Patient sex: M
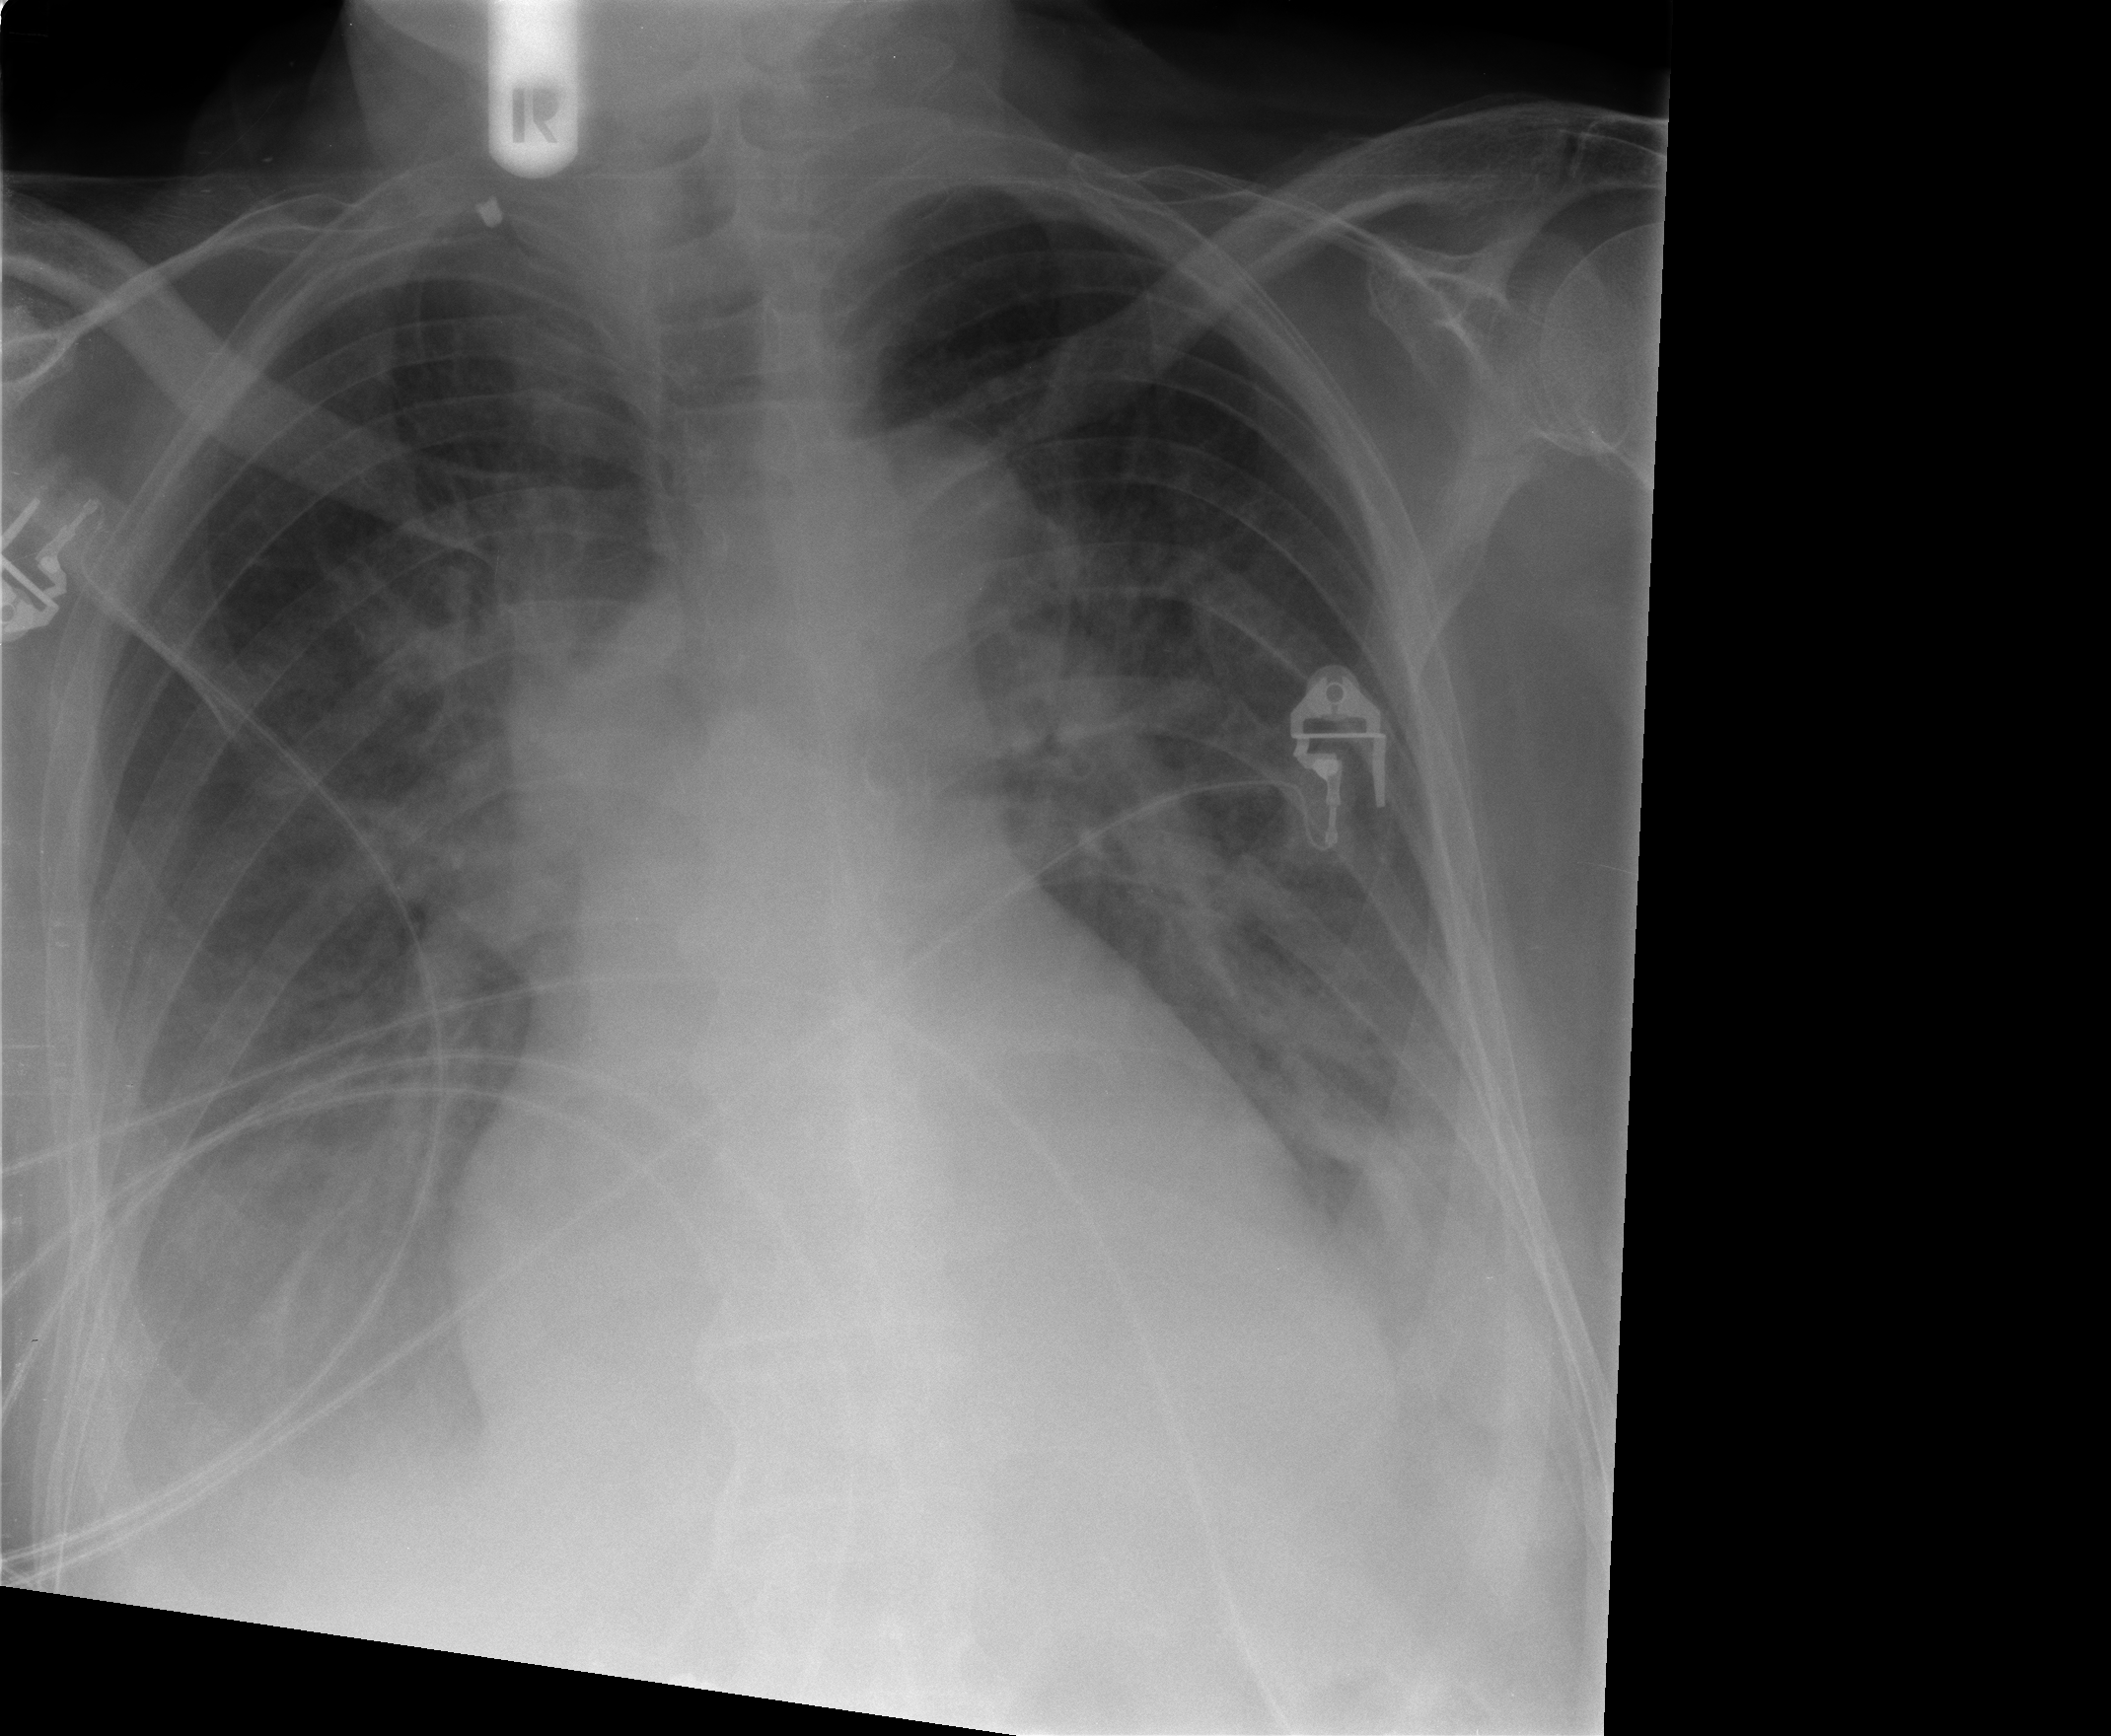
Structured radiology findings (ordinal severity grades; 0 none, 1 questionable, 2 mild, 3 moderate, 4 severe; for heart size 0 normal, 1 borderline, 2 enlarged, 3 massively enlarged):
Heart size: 2
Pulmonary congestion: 2
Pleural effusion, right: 2
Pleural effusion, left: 2
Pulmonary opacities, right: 0
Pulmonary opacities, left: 0
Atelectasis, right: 2
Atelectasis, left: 2